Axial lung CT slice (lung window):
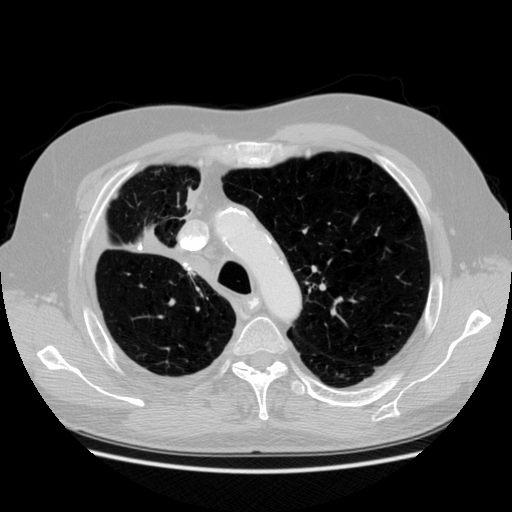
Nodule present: no